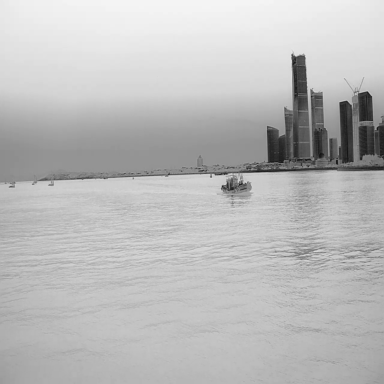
There are six objects shown in the infrared image, including three sailboats, two bulk_carriers, and a container_ship.